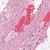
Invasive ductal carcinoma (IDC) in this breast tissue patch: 0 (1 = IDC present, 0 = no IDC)